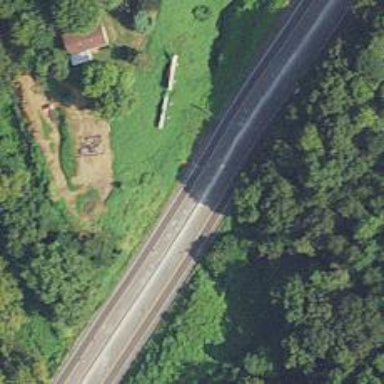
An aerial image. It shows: Asphalt motorway.